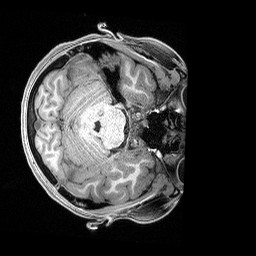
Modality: T1w
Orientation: axial
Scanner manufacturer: siemens
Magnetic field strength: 3 T
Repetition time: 2.4 s
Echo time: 0.00122 s